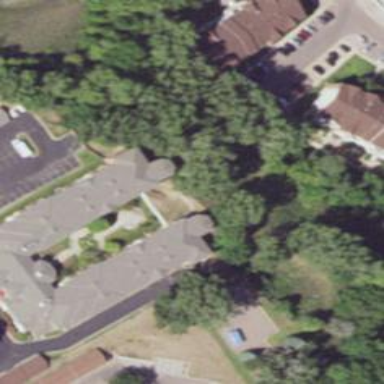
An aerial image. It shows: Image showing building with apartments.